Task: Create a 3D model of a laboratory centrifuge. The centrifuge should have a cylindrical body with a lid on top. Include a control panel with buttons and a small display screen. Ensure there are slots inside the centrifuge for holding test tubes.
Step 303:
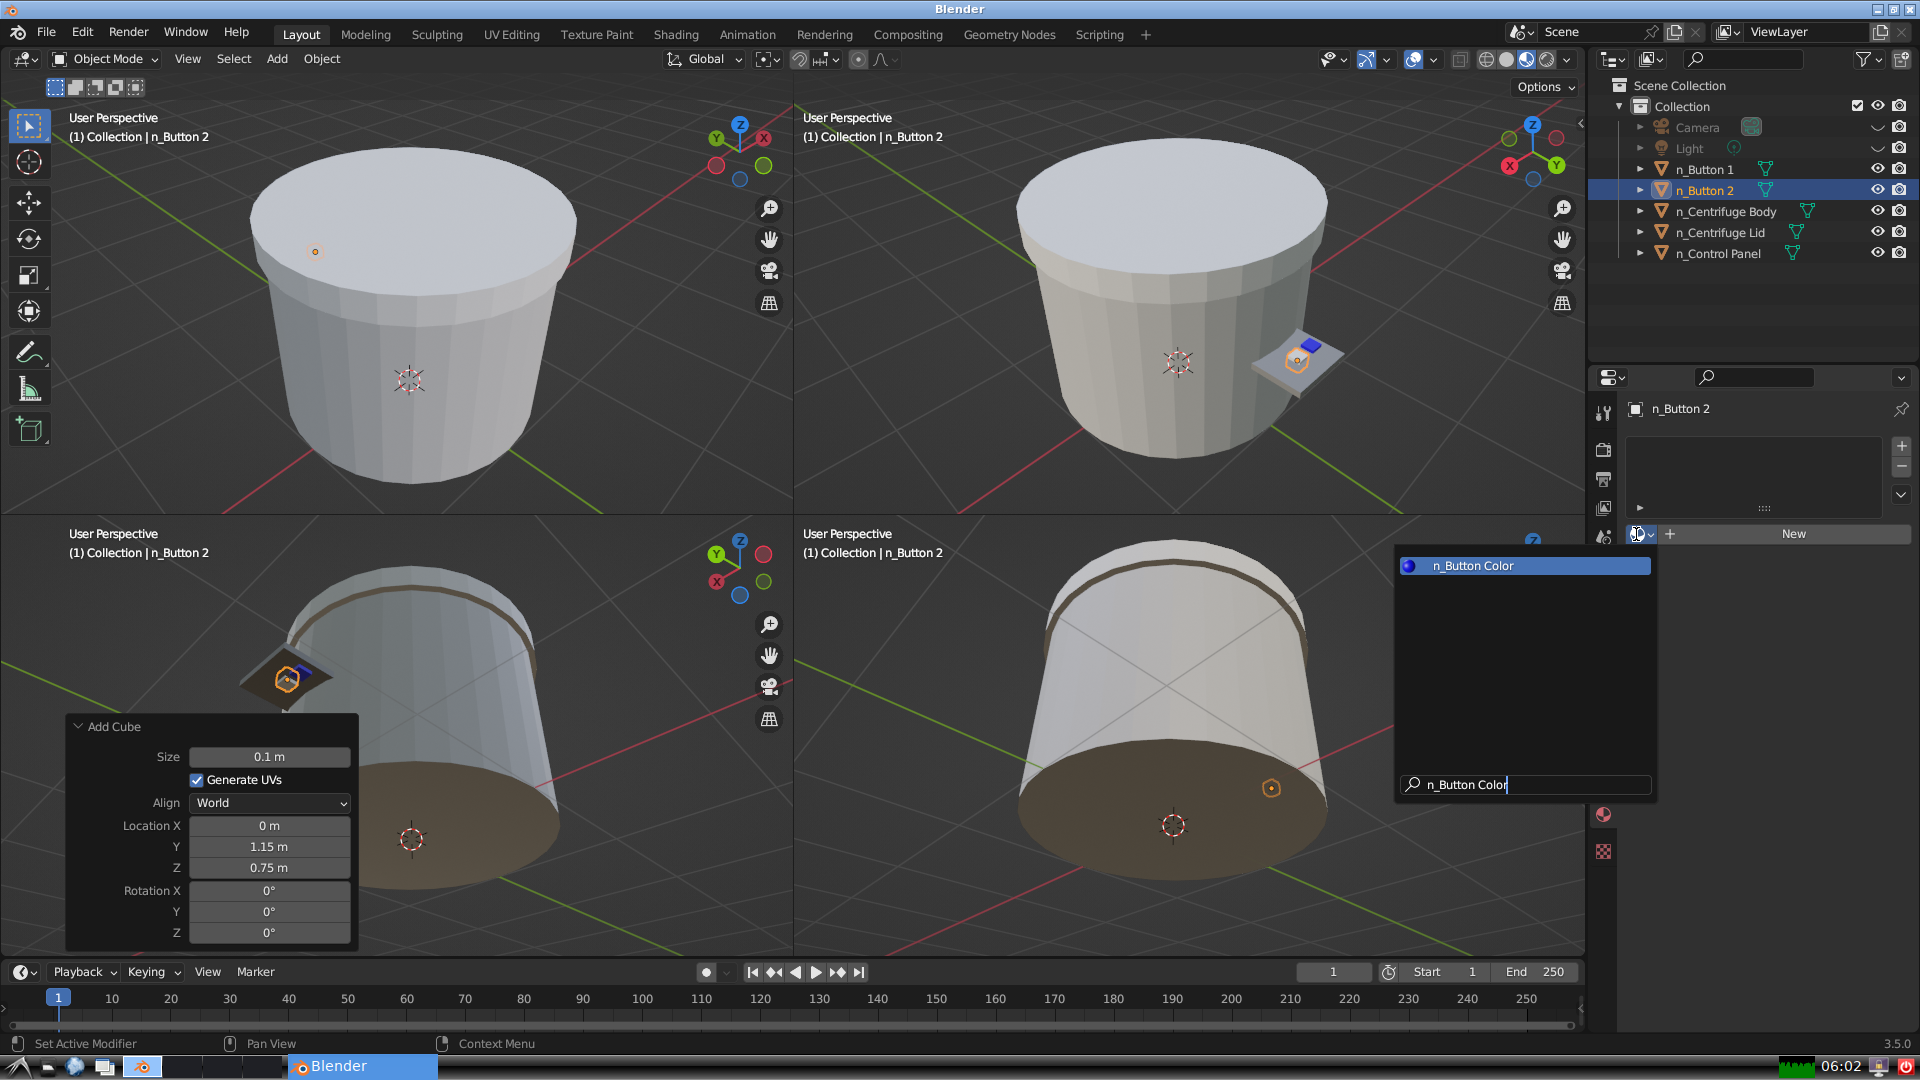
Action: {"key_press": ['Return']}